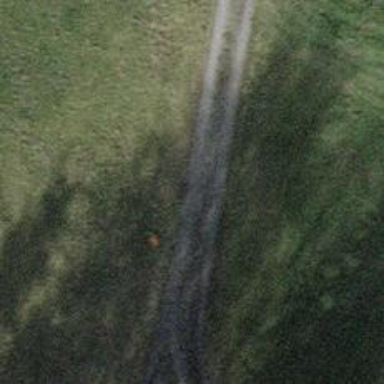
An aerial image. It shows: Pipeline marker.